Interaction volume radius: 10 \u00c5
Interaction volume height: 15 \u00c5
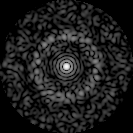
Disorder parameter: 0.8381